Aerial crown-view tile of a tropical tree (Barro Colorado Island, Panama), acquired 20241216:
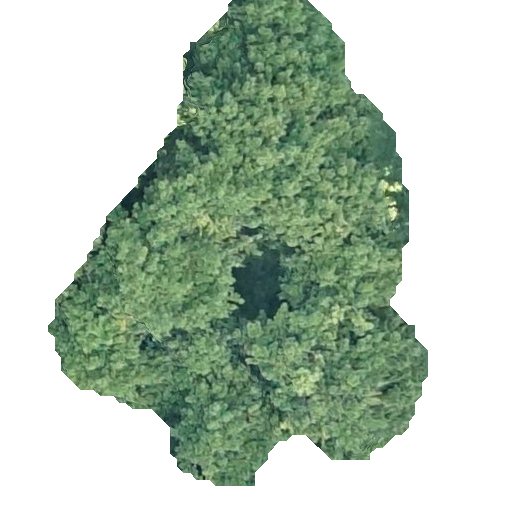
Species: Sloanea terniflora
GBIF accepted scientific name: Sloanea terniflora
Crown area: 172.971 m²